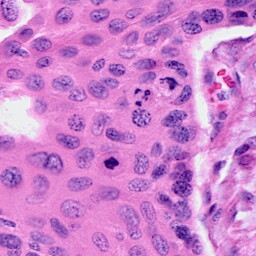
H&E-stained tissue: Cervix